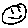
Label: smiley face